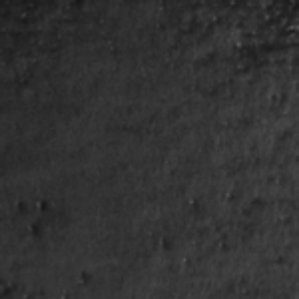
Label: frost